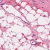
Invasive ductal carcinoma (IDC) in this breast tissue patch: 0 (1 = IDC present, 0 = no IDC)